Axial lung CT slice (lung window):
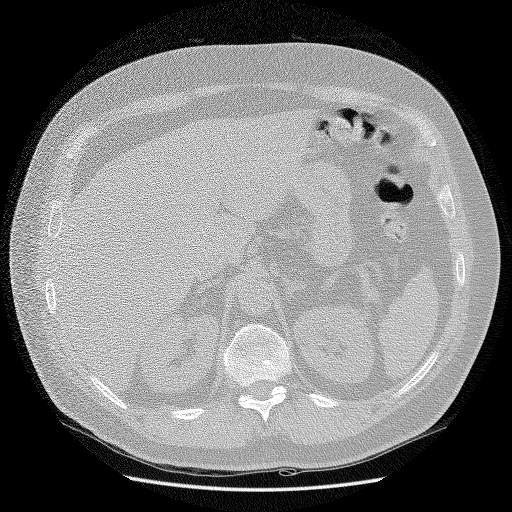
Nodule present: no